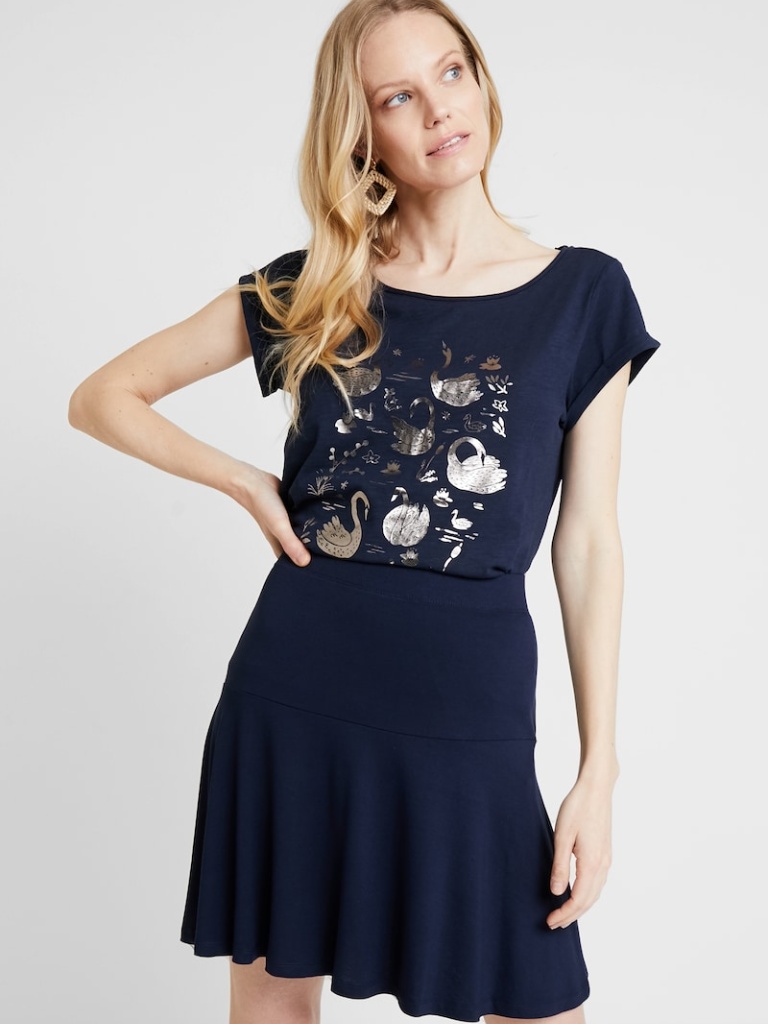
cotton relaxed sleeveless hip length Fully Tucked in crew t-shirt